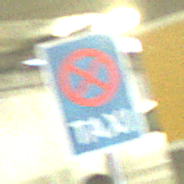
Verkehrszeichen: Taxenstand
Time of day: NotSpecified
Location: Indoor (Special)
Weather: NotSpecified
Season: NotSpecified
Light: Artificial